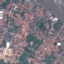
Land use / land cover: Residential